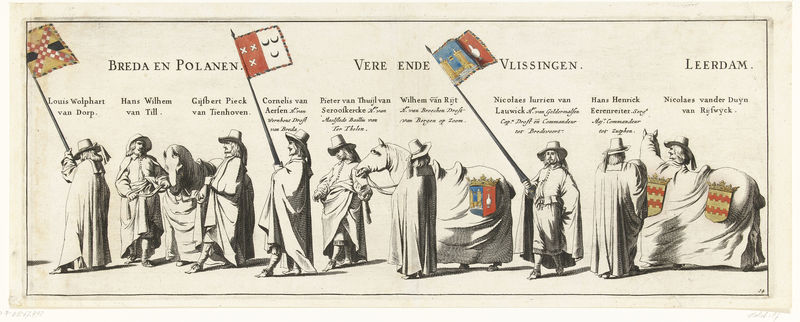
Titel: De begrafenisstoet van Frederik Hendrik (plaat nr. 14)
Künstler: Pieter Nolpe
Standort: Amsterdam
Institution: Rijksmuseum
Schlagwörter: kampf, männer, zeichnung, pferde, schrift, fahnen, zug, armee, pergament, wappen, kreuzzug, auf in den kampf